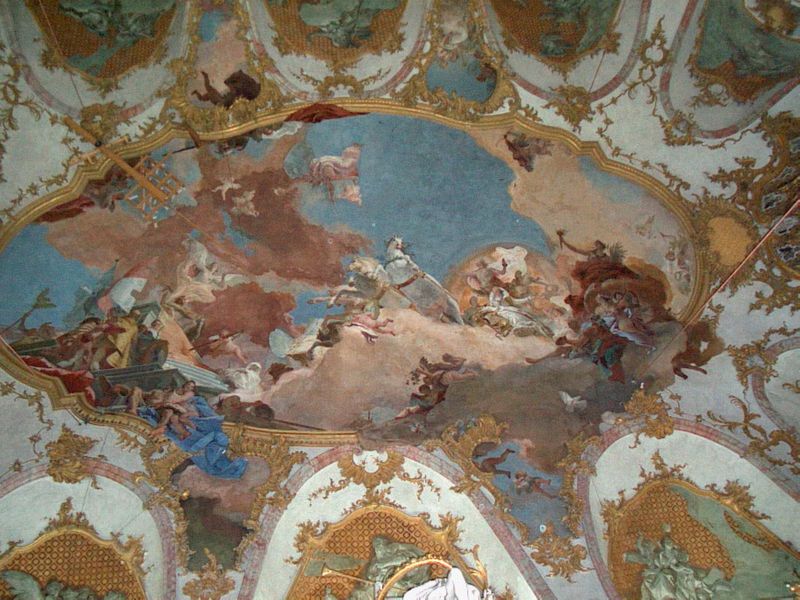
Titel: Kaisersaal
Künstler: Balthasar Neumann
Standort: Würzburg, Residenz (EU - D - B)
Schlagwörter: blau, gemälde, gott, himmel, weiß, wolken, menschen, holz, rot, wolke, ornament, wand, barock, rahmen, kirche, gold, decke, rokkoko, rokoko, pferd, pferde, engel, italien, fahne, kutsche, wagen, blue, chair, church, people, red, throne, white, black, figures, painting, ornamente, pink, stuck, gewölbe, bayern, allegorie, schimmel, angel, angels, classical, clouds, gods, horses, sky, boat, building, ship, roof, scroll, deckengemälde, fresko, gilt, trim, color, devil, torch, heroisch, verzierungen, plaster, süddeutschland, putti, putto, holh, karlsruhe, cathedral, jesus, rocaille, geölbe, ceiling, horse, top, chariot, god, horn, fresco, dragon, pegasus, foto, mural, chapel, flame, historic, fliegende pferde, pyramid, wagons, kapelle, chariots, gilding, edge, ovals, damage, decay, scalloped, decayed, balack, dragons', roofa, anel, ods